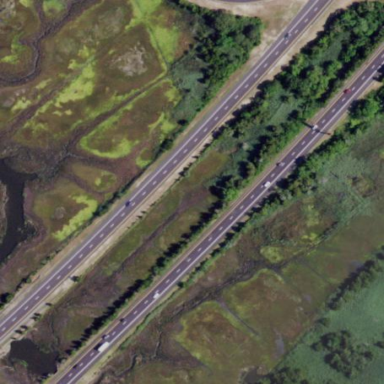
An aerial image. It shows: Marshy wetland area.